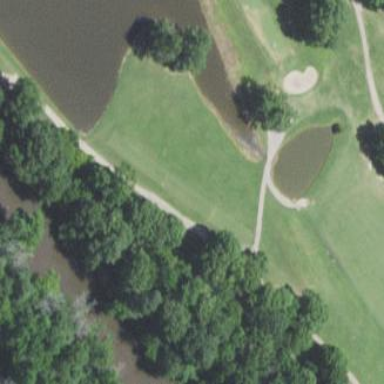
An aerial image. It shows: Golf green.